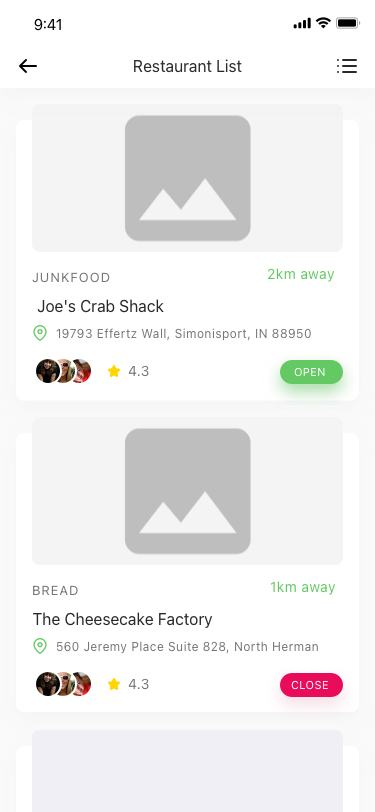
Text in this UI design:
OPEN
Junkfood
Joe's Crab Shack
2km away
19793 Effertz Wall, Simonisport, IN 88950
4.3
CLOSE
BREAD
The Cheesecake Factory
1km away
560 Jeremy Place Suite 828, North Herman
4.3
Restaurant List